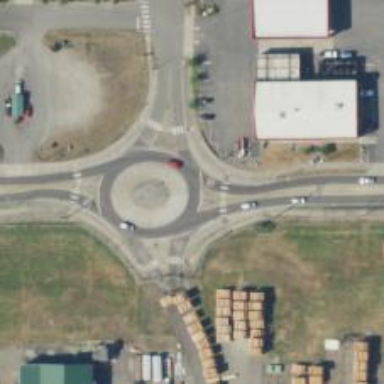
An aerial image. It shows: Primary highway with asphalt surface leading to roundabout.